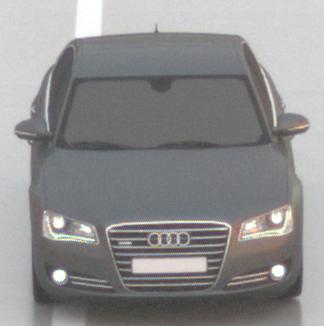
Make: Audi
Model: A8 D4
Model produced from: 2009
Model produced until: 2017
Doors: 4
Color: gray
Road condition: wet road
Daytime: sunrise or sunset
Contrast: medium contrast